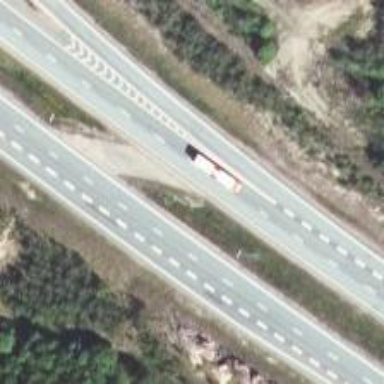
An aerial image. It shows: Motorway junction.